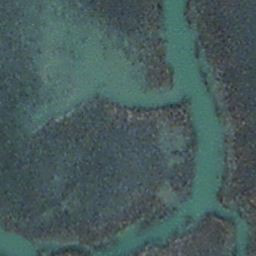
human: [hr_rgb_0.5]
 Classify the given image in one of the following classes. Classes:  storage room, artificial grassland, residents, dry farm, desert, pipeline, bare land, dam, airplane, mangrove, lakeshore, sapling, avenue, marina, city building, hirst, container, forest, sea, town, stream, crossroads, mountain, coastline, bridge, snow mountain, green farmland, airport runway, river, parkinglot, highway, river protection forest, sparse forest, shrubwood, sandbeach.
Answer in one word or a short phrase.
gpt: stream